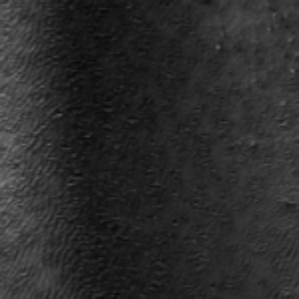
Label: frost